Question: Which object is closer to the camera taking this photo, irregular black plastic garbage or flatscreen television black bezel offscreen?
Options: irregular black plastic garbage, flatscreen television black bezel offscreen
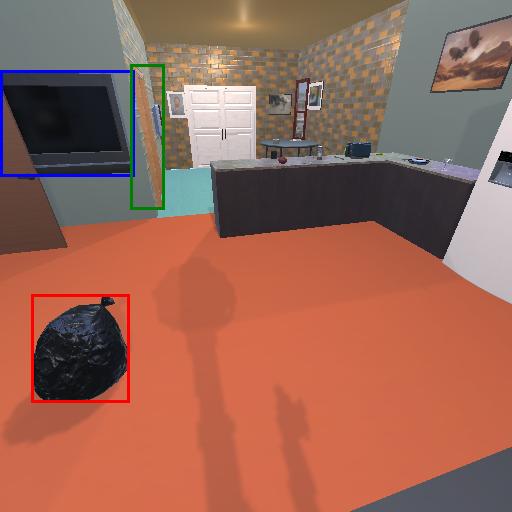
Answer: irregular black plastic garbage